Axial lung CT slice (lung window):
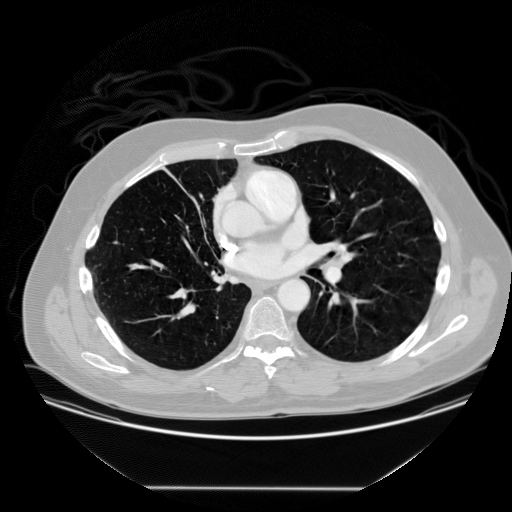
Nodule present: no